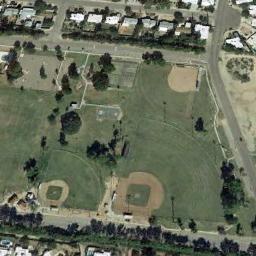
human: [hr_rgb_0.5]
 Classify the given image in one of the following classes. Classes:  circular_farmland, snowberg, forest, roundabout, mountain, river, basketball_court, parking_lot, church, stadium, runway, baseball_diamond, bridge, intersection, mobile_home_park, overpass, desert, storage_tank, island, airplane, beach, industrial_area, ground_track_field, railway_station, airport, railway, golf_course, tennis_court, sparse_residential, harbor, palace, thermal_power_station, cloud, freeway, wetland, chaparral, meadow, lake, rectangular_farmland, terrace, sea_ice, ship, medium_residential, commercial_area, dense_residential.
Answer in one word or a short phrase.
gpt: baseball_diamond